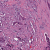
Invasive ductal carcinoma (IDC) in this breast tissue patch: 1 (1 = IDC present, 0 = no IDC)